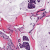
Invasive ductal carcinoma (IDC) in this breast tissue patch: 0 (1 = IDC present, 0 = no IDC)